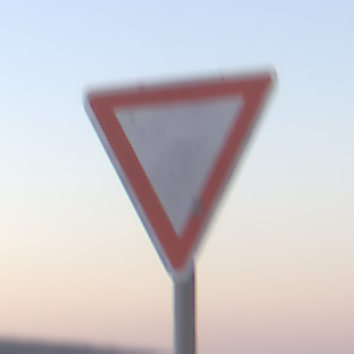
Verkehrszeichen: VorfahrtGewaehren
Umgebung: Outdoor, RoadRail
Tageszeit: SunriseSunset
Wetter: PartlyCloudy
Licht: Natural
Jahreszeit: NotSpecified
Kontrast: LowContrast